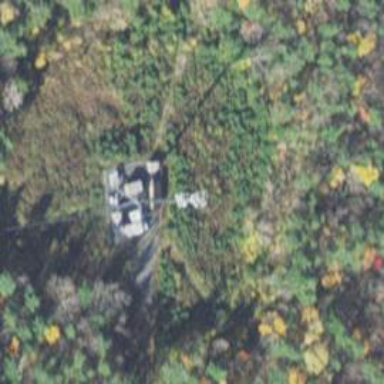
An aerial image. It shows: Mast tower used for communication.